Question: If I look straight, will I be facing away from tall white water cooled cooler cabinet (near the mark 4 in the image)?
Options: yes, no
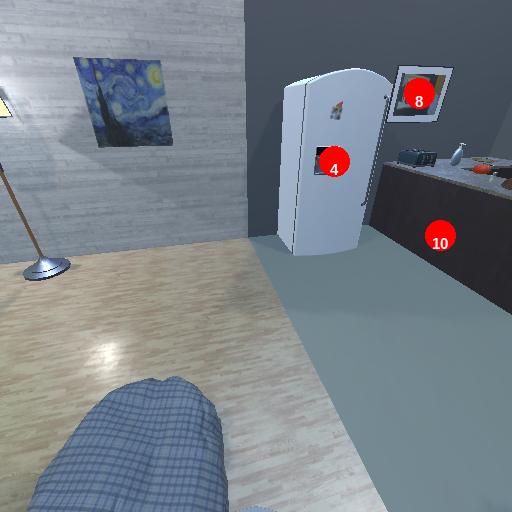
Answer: yes